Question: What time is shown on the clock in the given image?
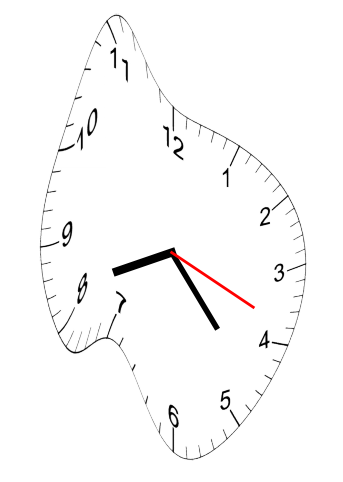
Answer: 08:23:19